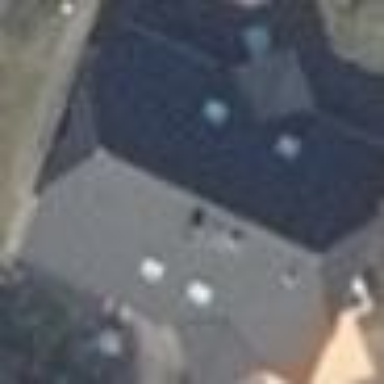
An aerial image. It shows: Residential building.